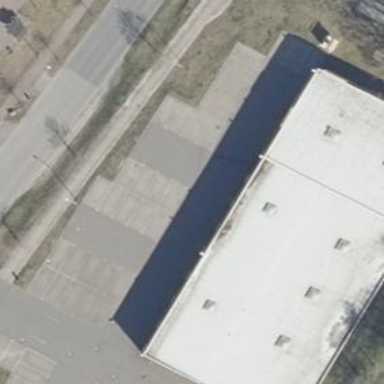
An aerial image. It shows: Building used as car repair shop.